Aerial crown-view tile of a tropical tree (Barro Colorado Island, Panama), acquired 20240813:
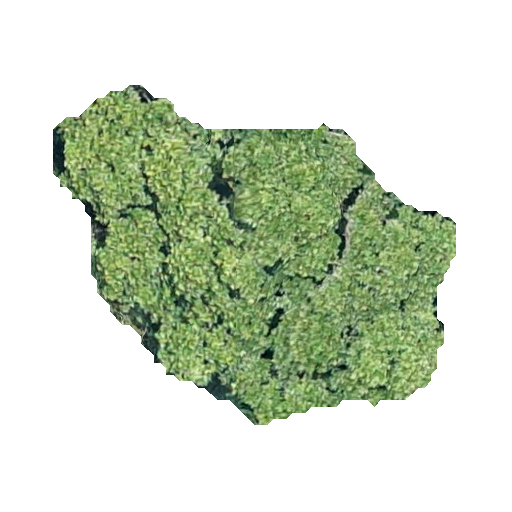
Species: Anacardium excelsum
GBIF accepted scientific name: Anacardium excelsum
Crown area: 135.048 m²